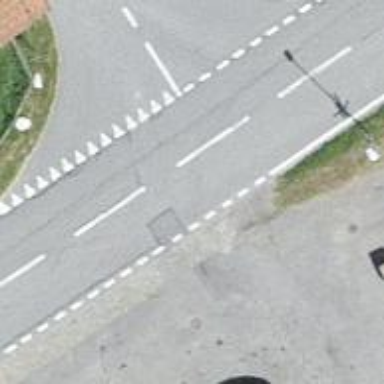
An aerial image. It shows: Secondary road with asphalt surface. There is designated cycle lane on the left side.